Question: So, I'm executing this command:
'''
cm ci -c="Merge child branch"
'''
And, here's the response:
'''
The selected items are about to be checked in. Please wait ...
WARNING: the secure connection hostname provided in the server
certificate doesn't match the server's hostname. This means that the
certificate was not issued to this hostname or that there is a network
configuration problem with this host.
- Certificate hostname: CN=ip-<obfuscated>
- Server hostname: CN=<obfuscated>
If you want to continue connecting to this host, choose 'Yes'. The certificate
validation will continue (not recommended).
If you want to abandon the connection, choose 'No' (recommended).
Choose an option (Y)es, (N)o (hitting Enter selects 'No'): y
The server you are connecting to has sent a certificate that is not in the
store. This is normal if it is the first time that you connect to this server.
Certificate details:
- Issued to: CN=ip-<obfuscated>
- Issued by: CN=ip-<obfuscated>
- Expiration date: 6/30/2023 6:15:40 AM
- Certificate hash:<obfuscated>
If you trust this host, choose 'Yes' to add the key to Plastic SCM's key store
(recommended if it is the first time you connect to this server).
If you want to carry on connecting just once, without adding the key to the
store, choose 'No'.
If you do not trust this host, choose 'Cancel' to abandon the connection.
Choose an option (Y)es, (N)o, (C)ancel (hitting Enter cancels): y
Assembling checkin data
Validating checkin data
Uploading file data
Confirming checkin operation
The trigger before-checkin [Comment Required] failed. .
'''
In particular, that last line:
'''
The trigger before-checkin [Comment Required] failed. .
'''
But, I thought I adding a comment. I don't think it's a syntax error. Where should I begin to debug this issue?
By the way, the same "comment required" error happens in the GUI as well even though I clearly have a comment in the comment box:

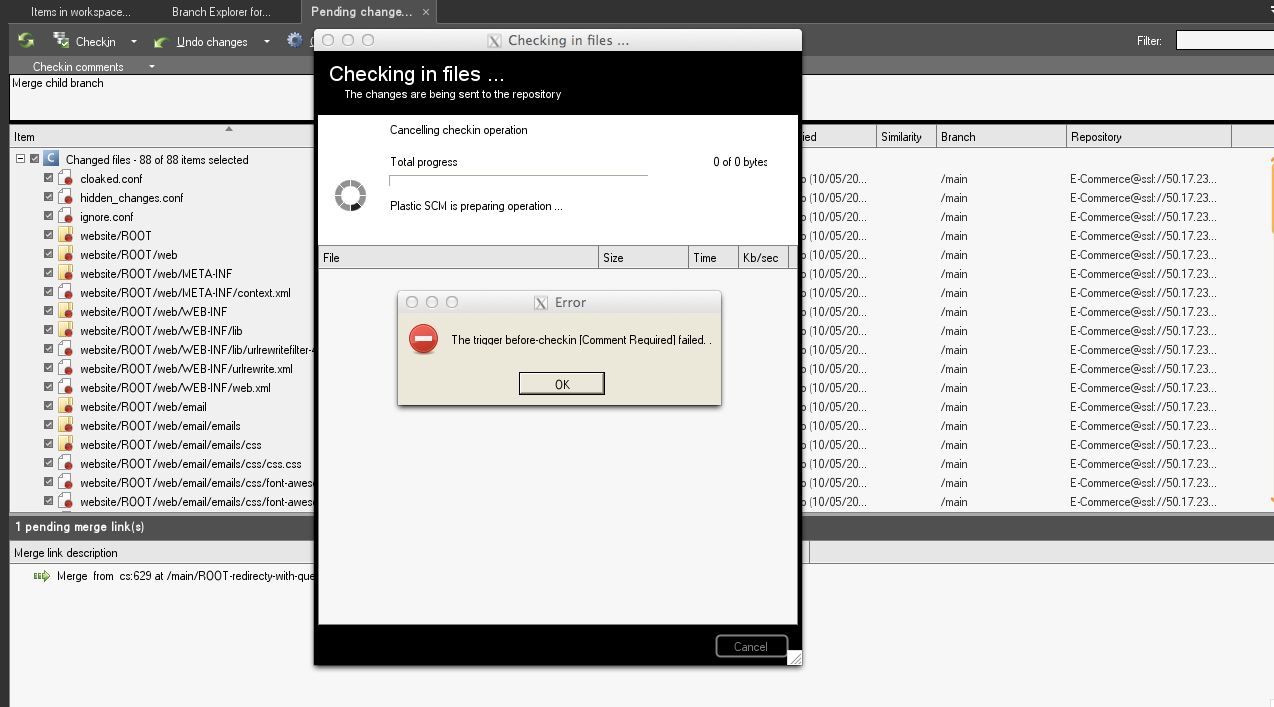
Answer: The Plastic server service I was connected to was down. In short, the first thing I should have done was contact the server administrator.
Note to self: Don't always think Stack Overflow is the best way to solve your problems.